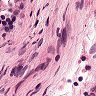
Metastatic tissue present: no